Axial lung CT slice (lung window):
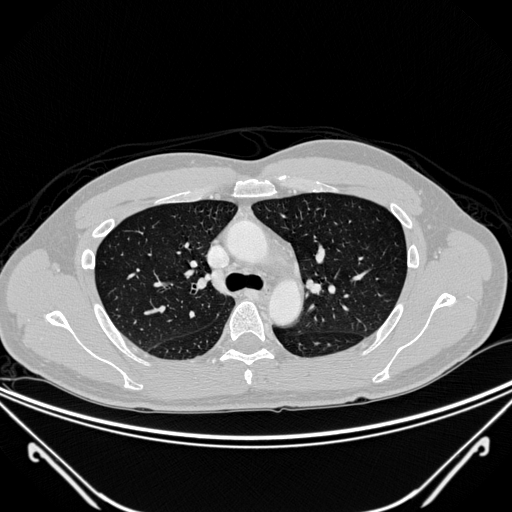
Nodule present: no